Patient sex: M
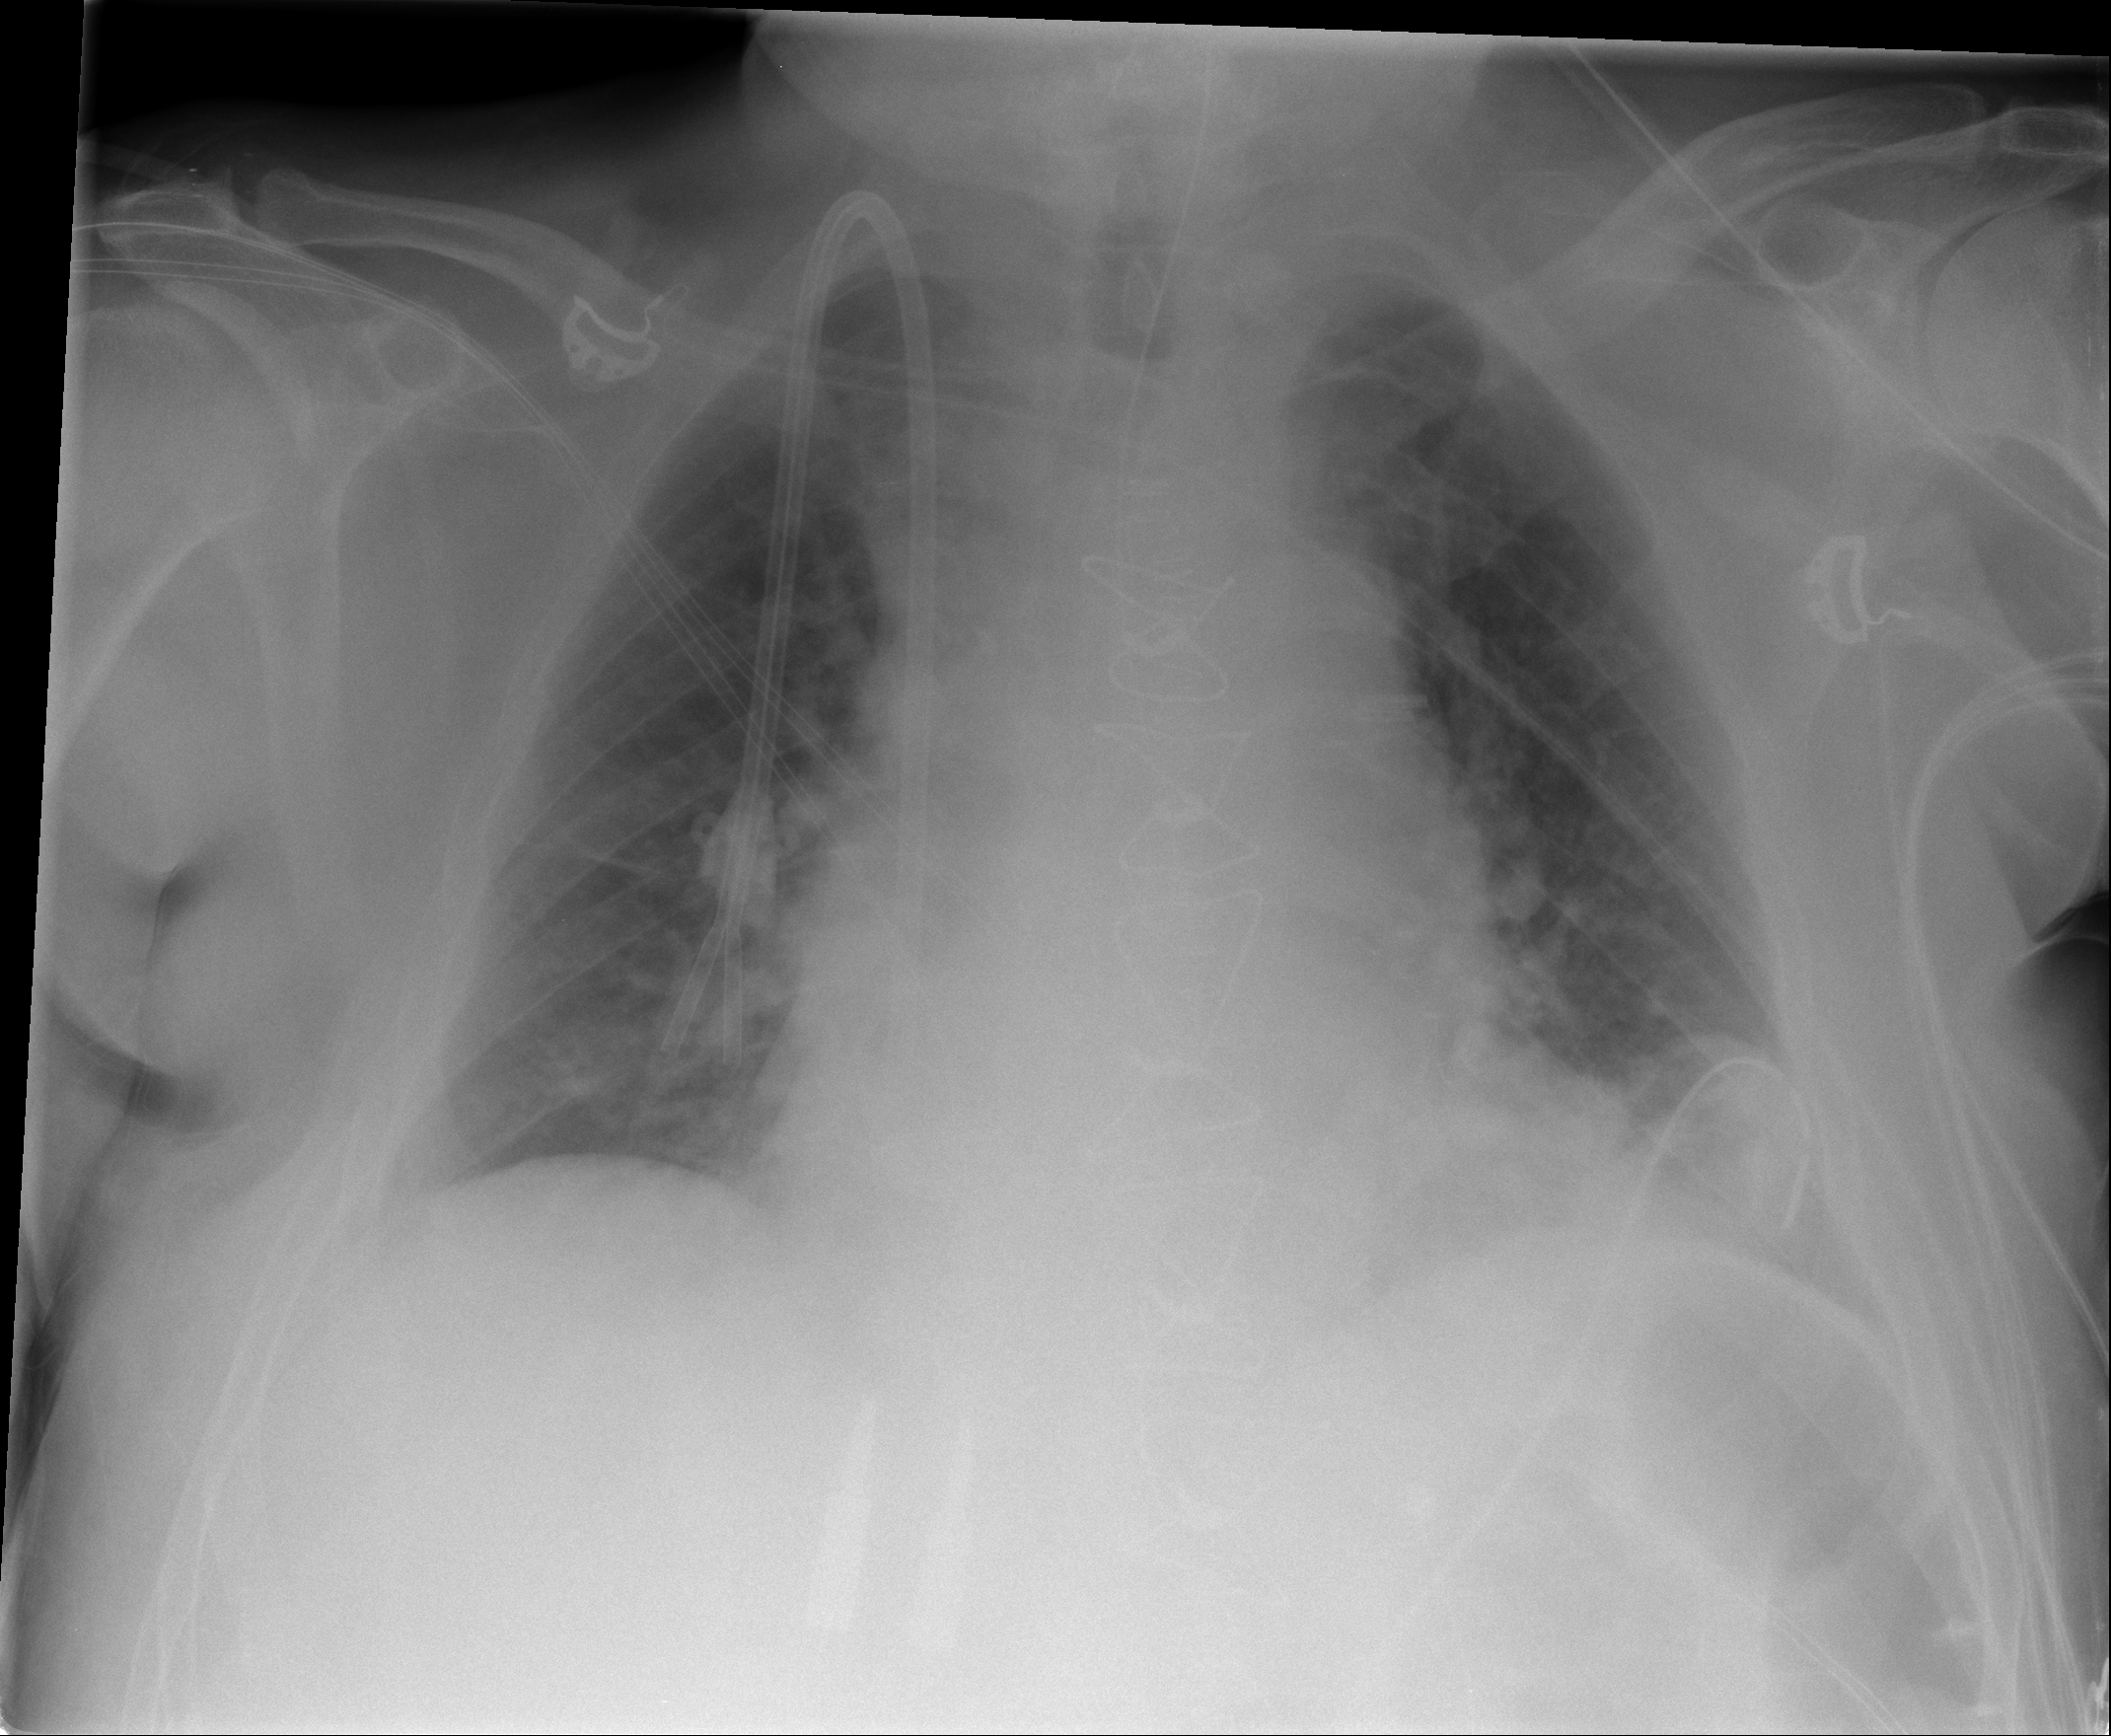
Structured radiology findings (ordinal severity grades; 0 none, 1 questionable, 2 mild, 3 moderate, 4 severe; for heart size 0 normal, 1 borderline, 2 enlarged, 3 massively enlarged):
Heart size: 2
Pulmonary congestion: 2
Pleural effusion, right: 0
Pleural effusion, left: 0
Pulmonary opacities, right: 0
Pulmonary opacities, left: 2
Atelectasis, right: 0
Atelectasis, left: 2